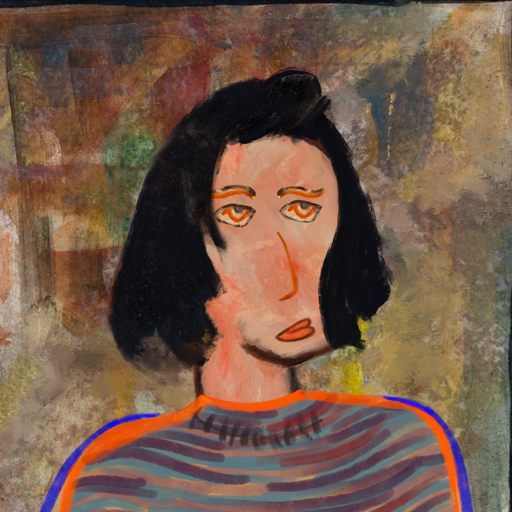
Background: Mosgoul, Head And Neck Side: Roy_Bahadur, Face Side: Experience, Bust: Experience, Hair Side: Mosgoul, Head Accessory: Blank, Second Necklace: Blank, Necklace: In_The_Sun, Baby: Blank